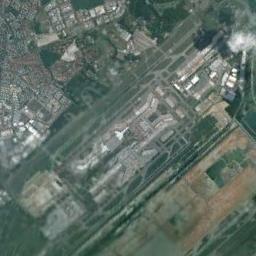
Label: airport